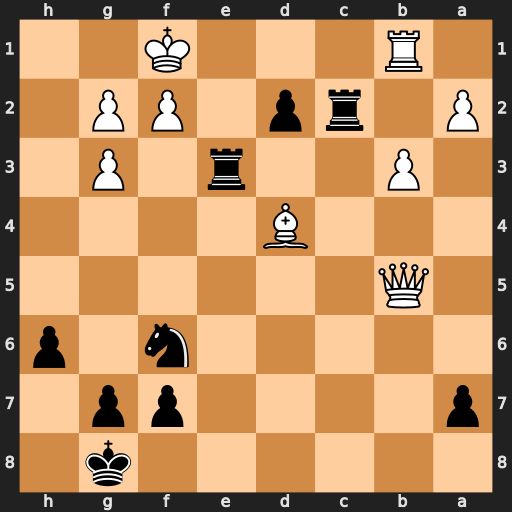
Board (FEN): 6k1/p4pp1/5n1p/1Q6/3B4/1P2r1P1/P1rp1PP1/1R3K2
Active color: b
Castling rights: -
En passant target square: -
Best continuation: Rc1+ Rxc1 dxc1=Q#